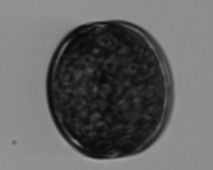
Label: Coscinodiscus